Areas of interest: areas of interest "Gate of Supreme Harmony"
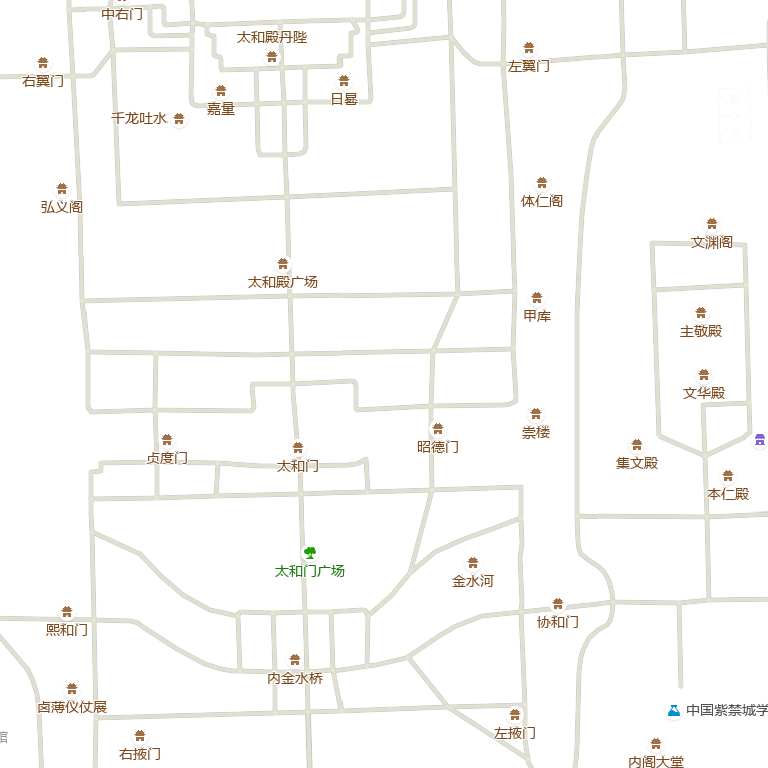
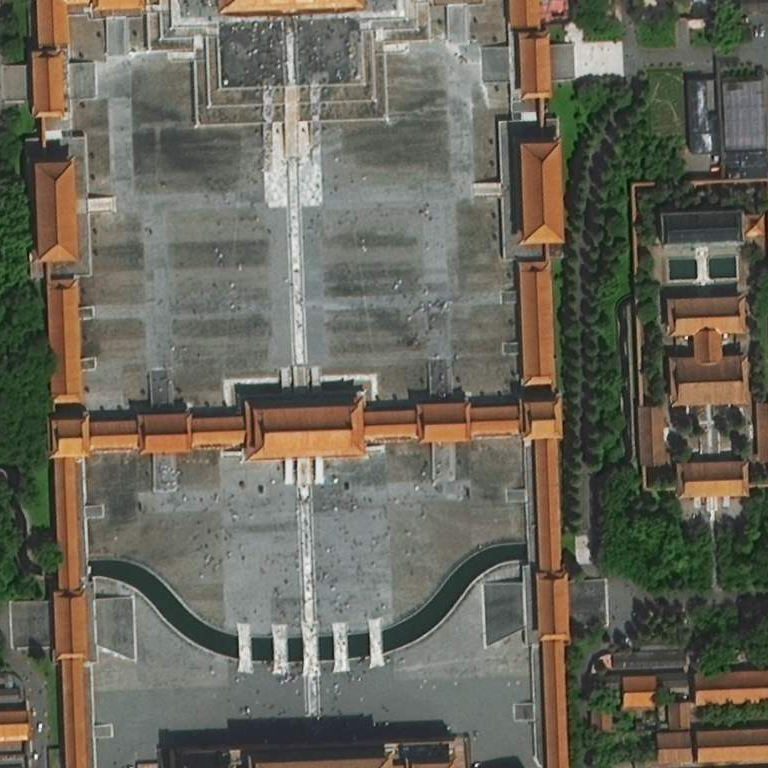